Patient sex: F
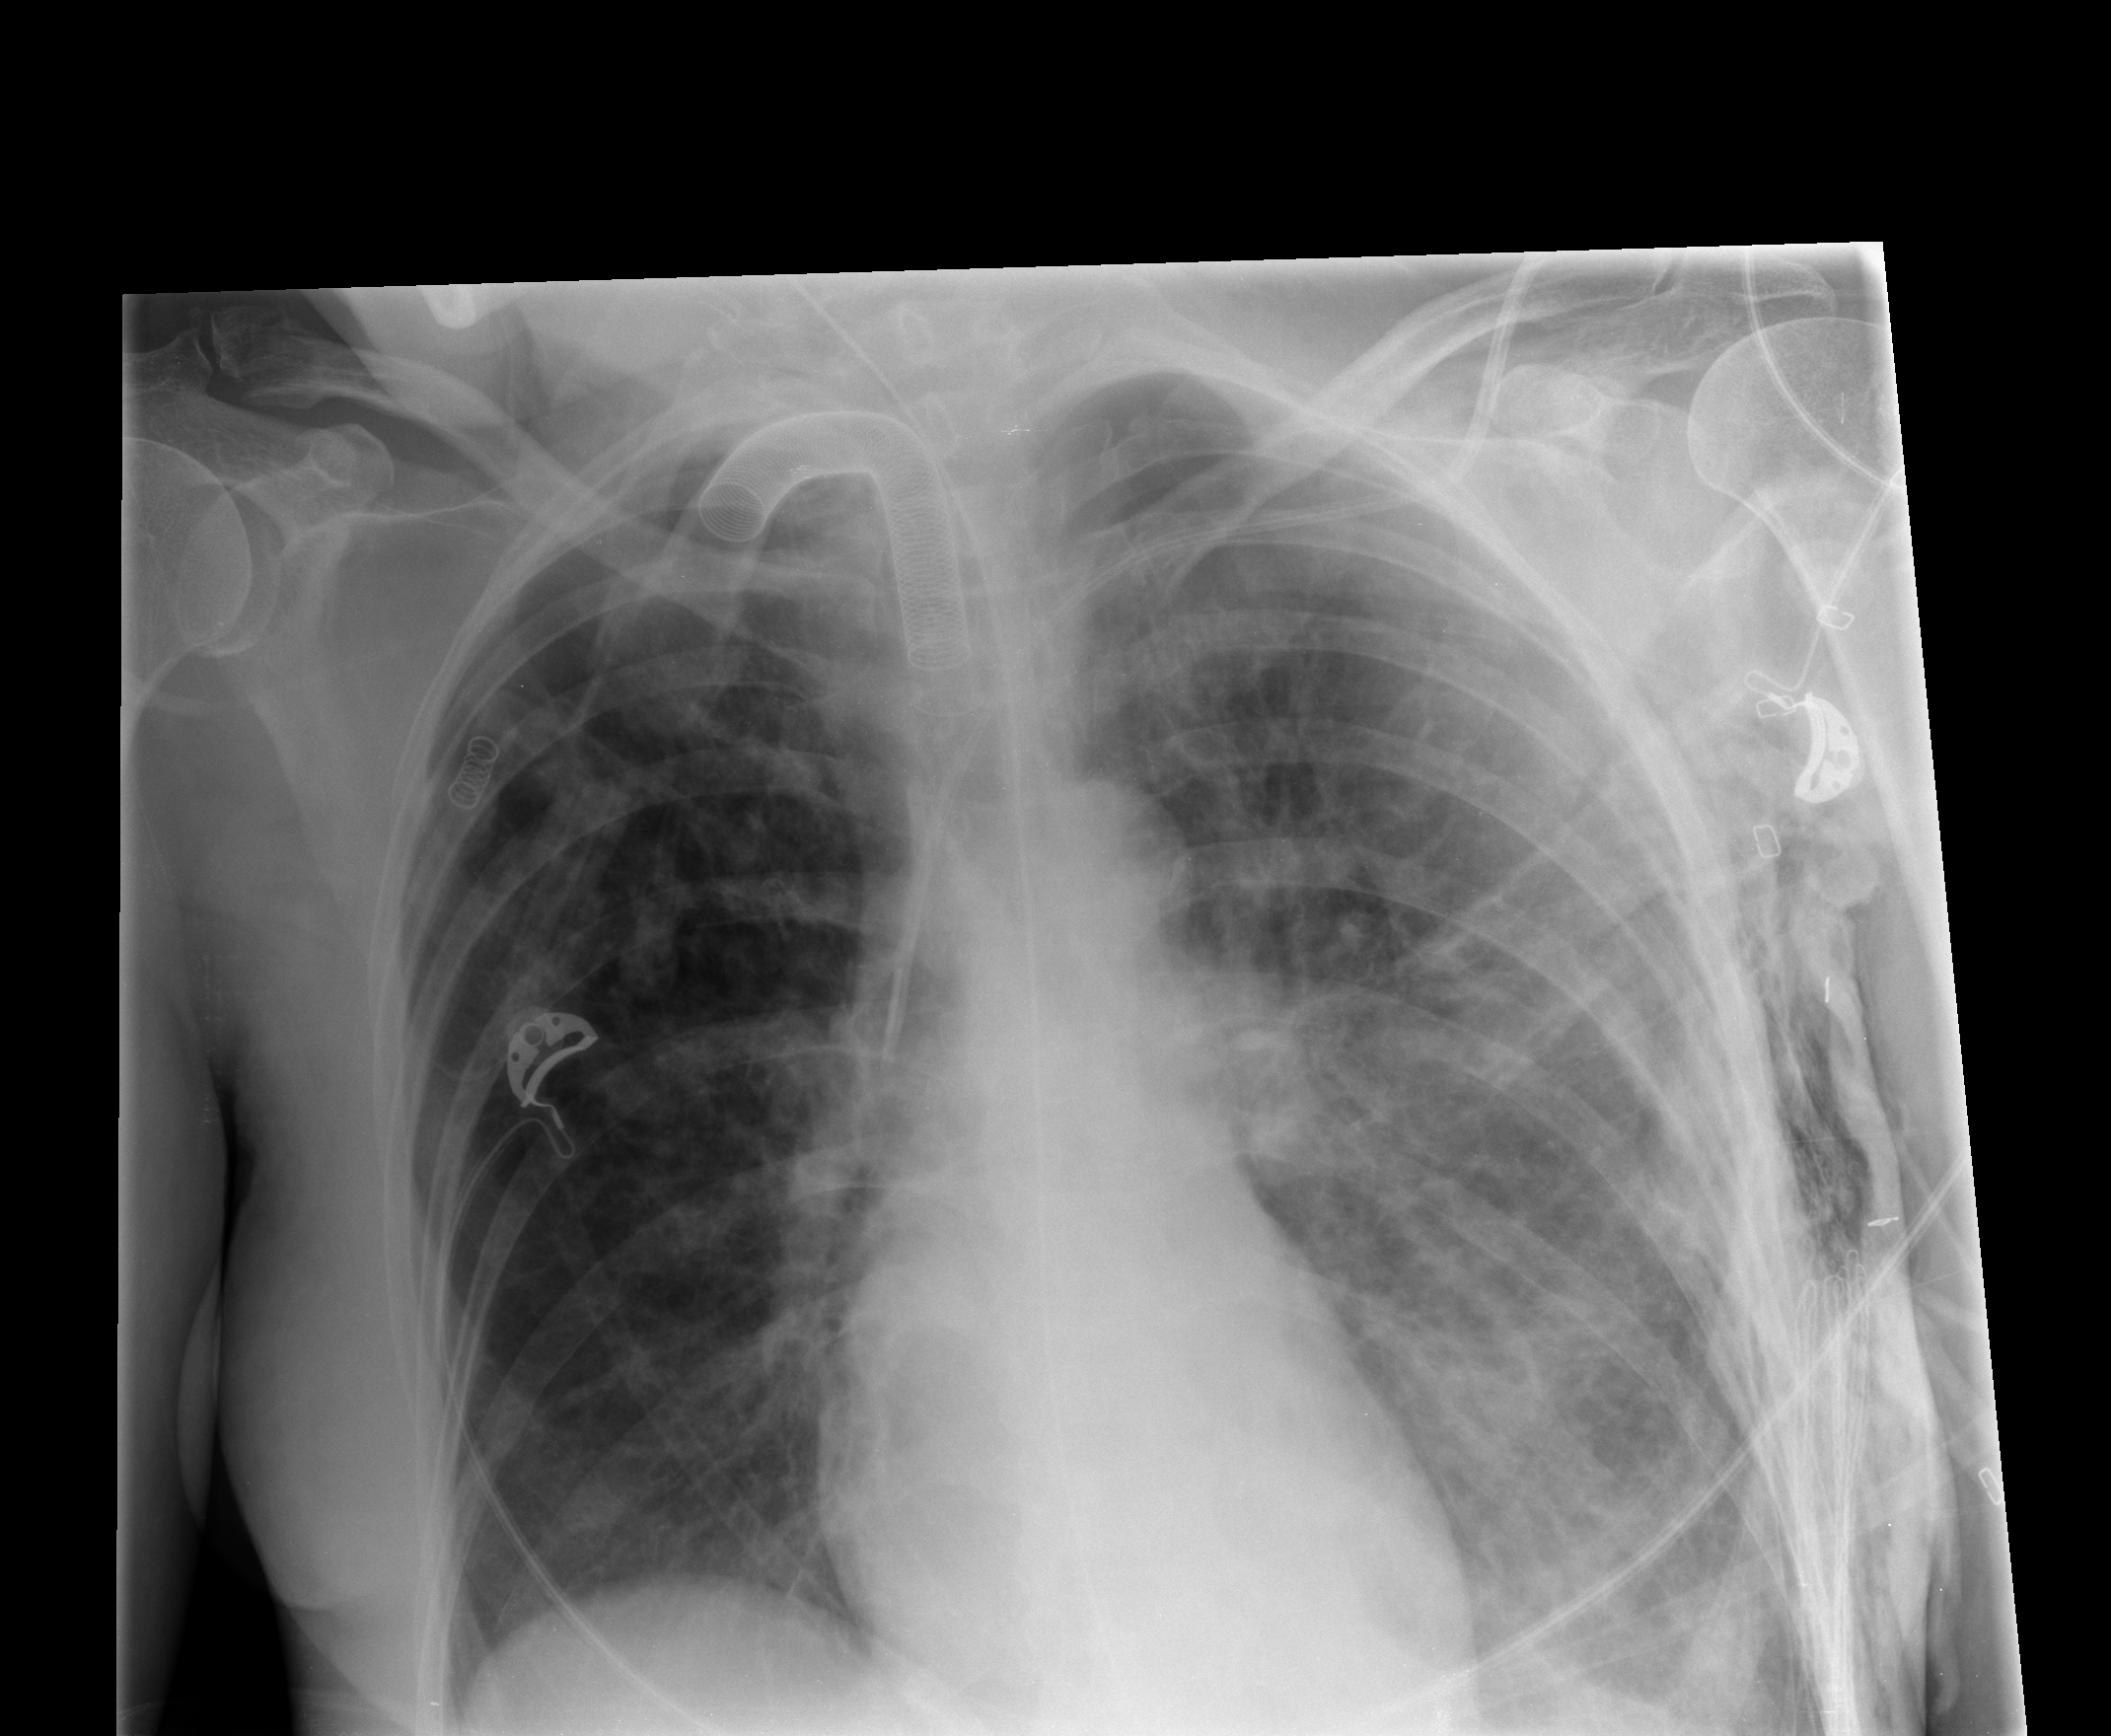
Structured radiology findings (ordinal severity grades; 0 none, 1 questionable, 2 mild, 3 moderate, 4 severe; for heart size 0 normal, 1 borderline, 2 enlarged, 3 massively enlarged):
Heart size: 0
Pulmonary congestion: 0
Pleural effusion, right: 0
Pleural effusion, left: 0
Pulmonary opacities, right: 2
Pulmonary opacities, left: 2
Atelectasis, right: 0
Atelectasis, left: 0